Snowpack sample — Snodgrass Mountain, Crested Butte, Colorado (2/4/25, 12:06 PM MST)
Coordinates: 38.923, -106.968
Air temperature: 35 °F
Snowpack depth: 80 cm
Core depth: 40 cm
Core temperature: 32 °F
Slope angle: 14°, slope face: 78°
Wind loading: low
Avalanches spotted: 0
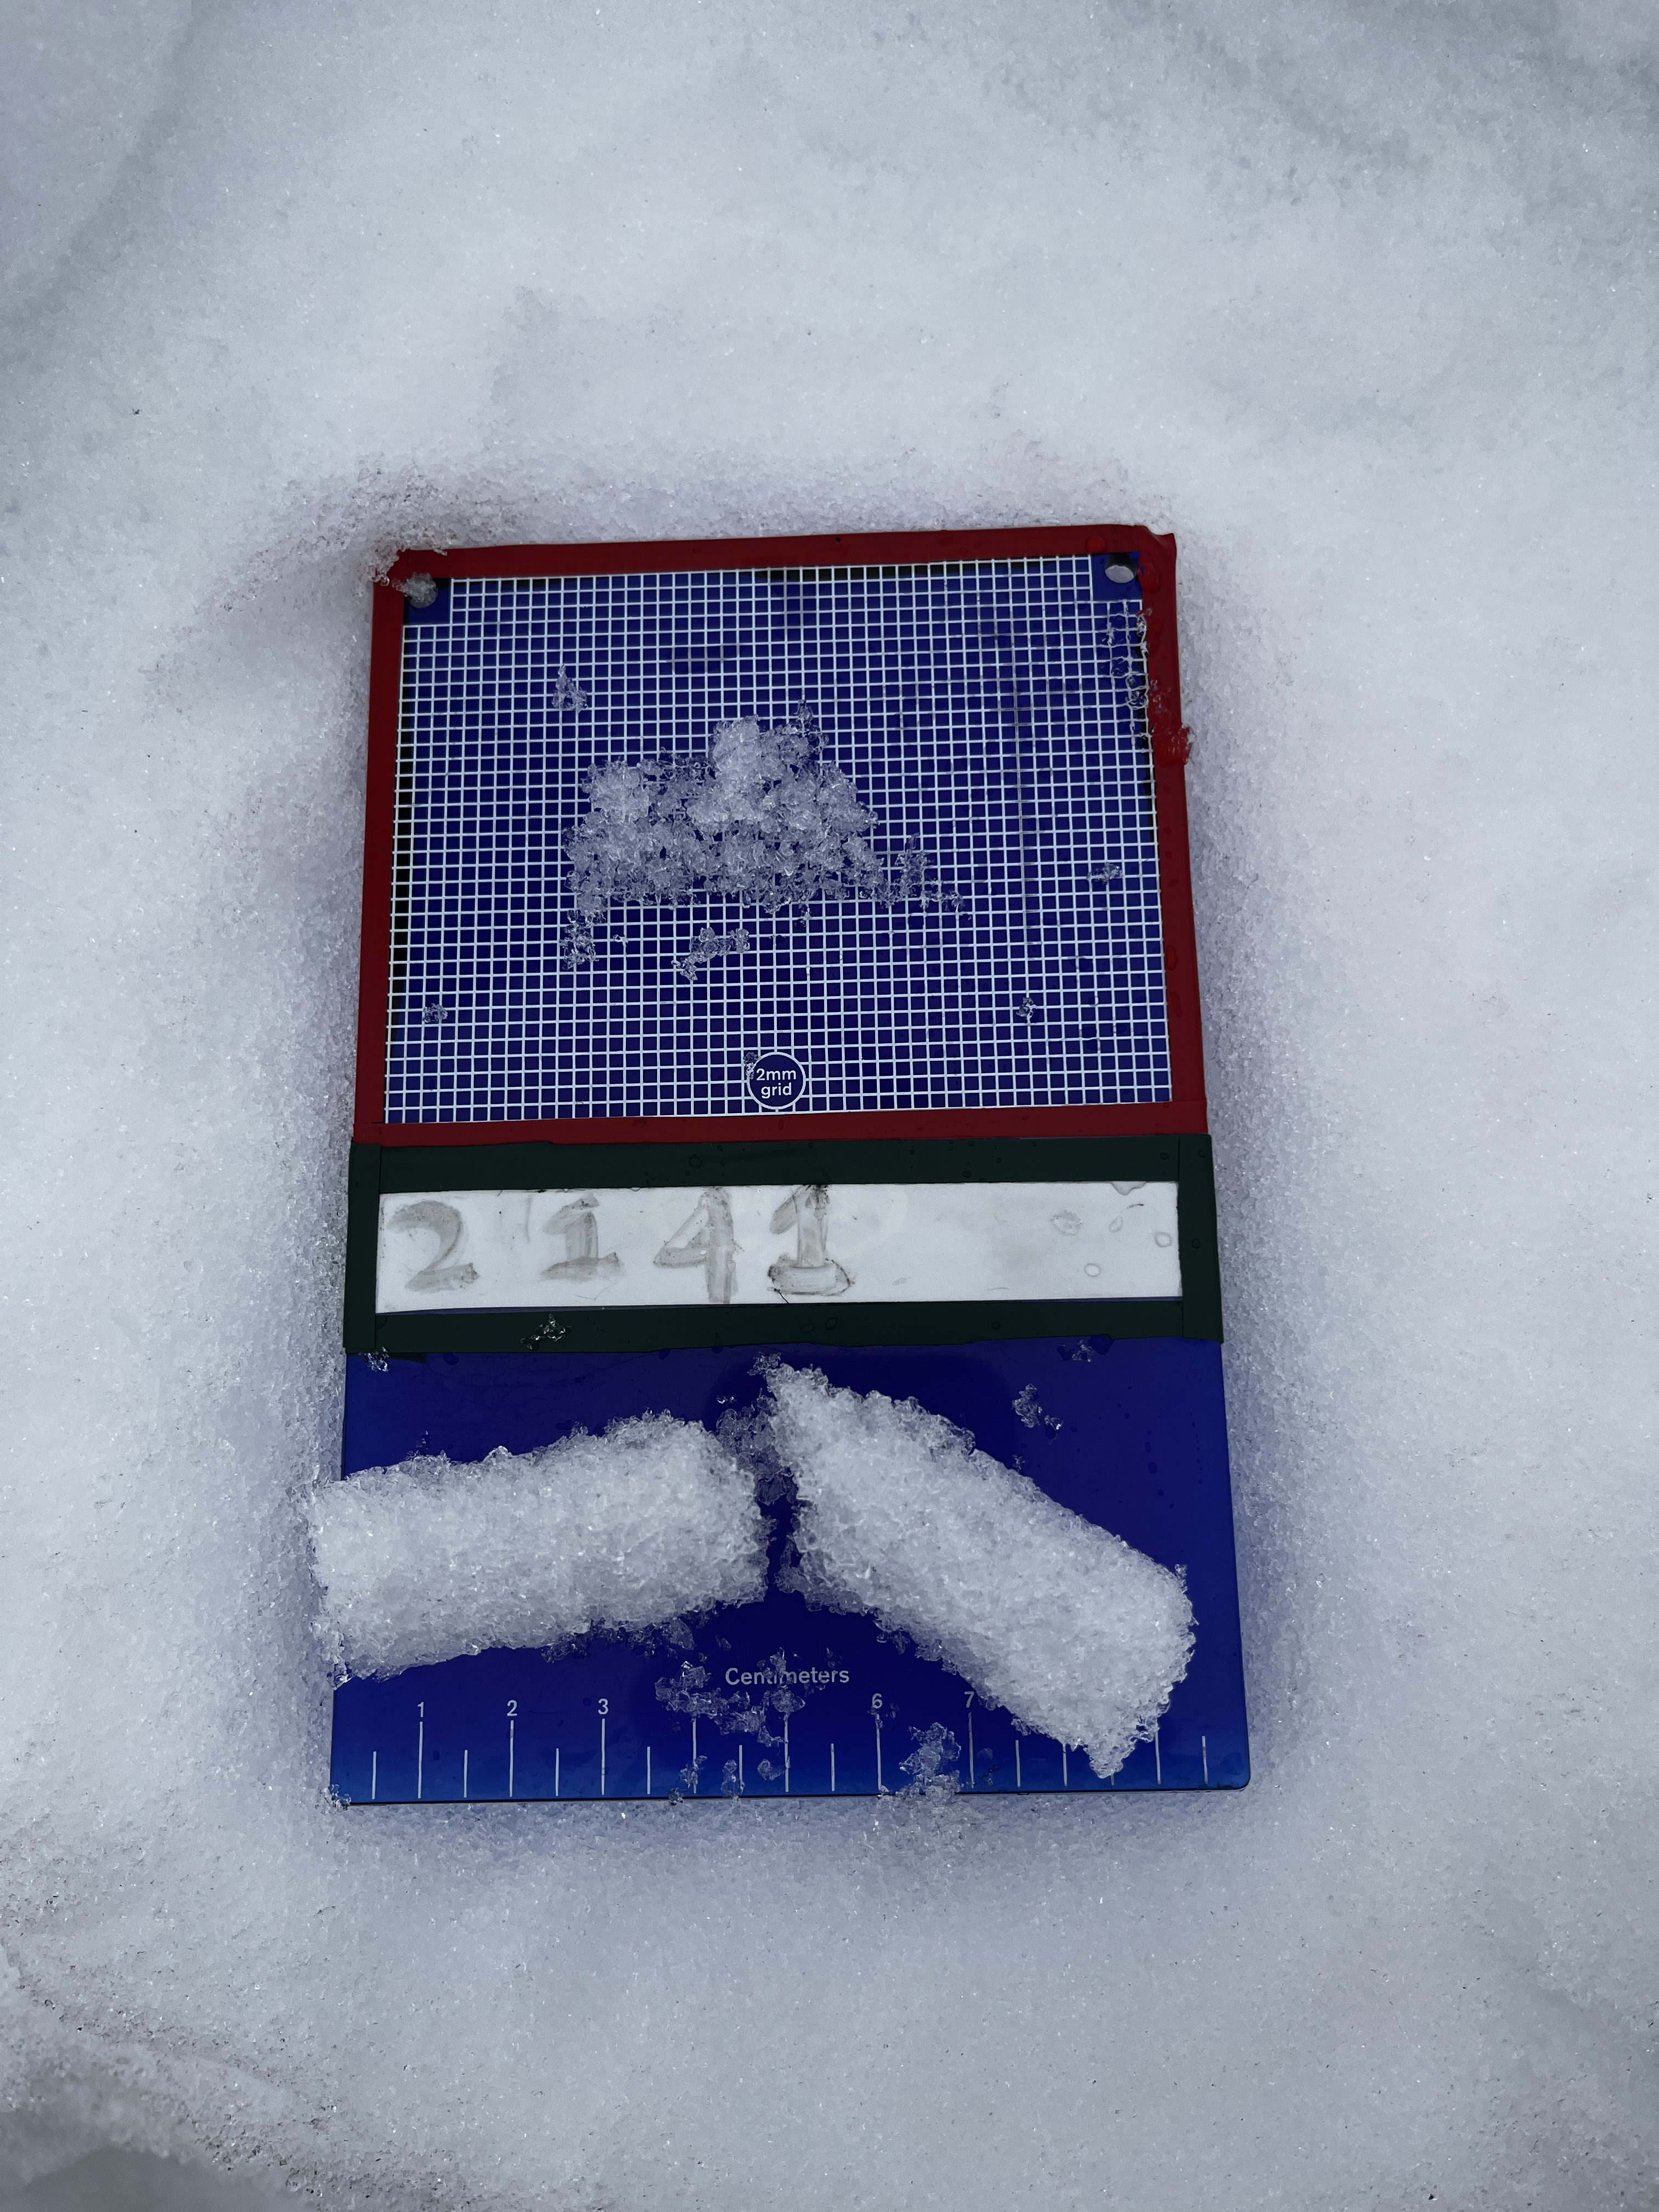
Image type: crystal_card
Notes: No avalanches nearby, unusually warm weather for the last month reported by residents, Collected 25 yards from treeline